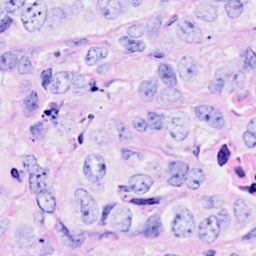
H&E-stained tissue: Breast